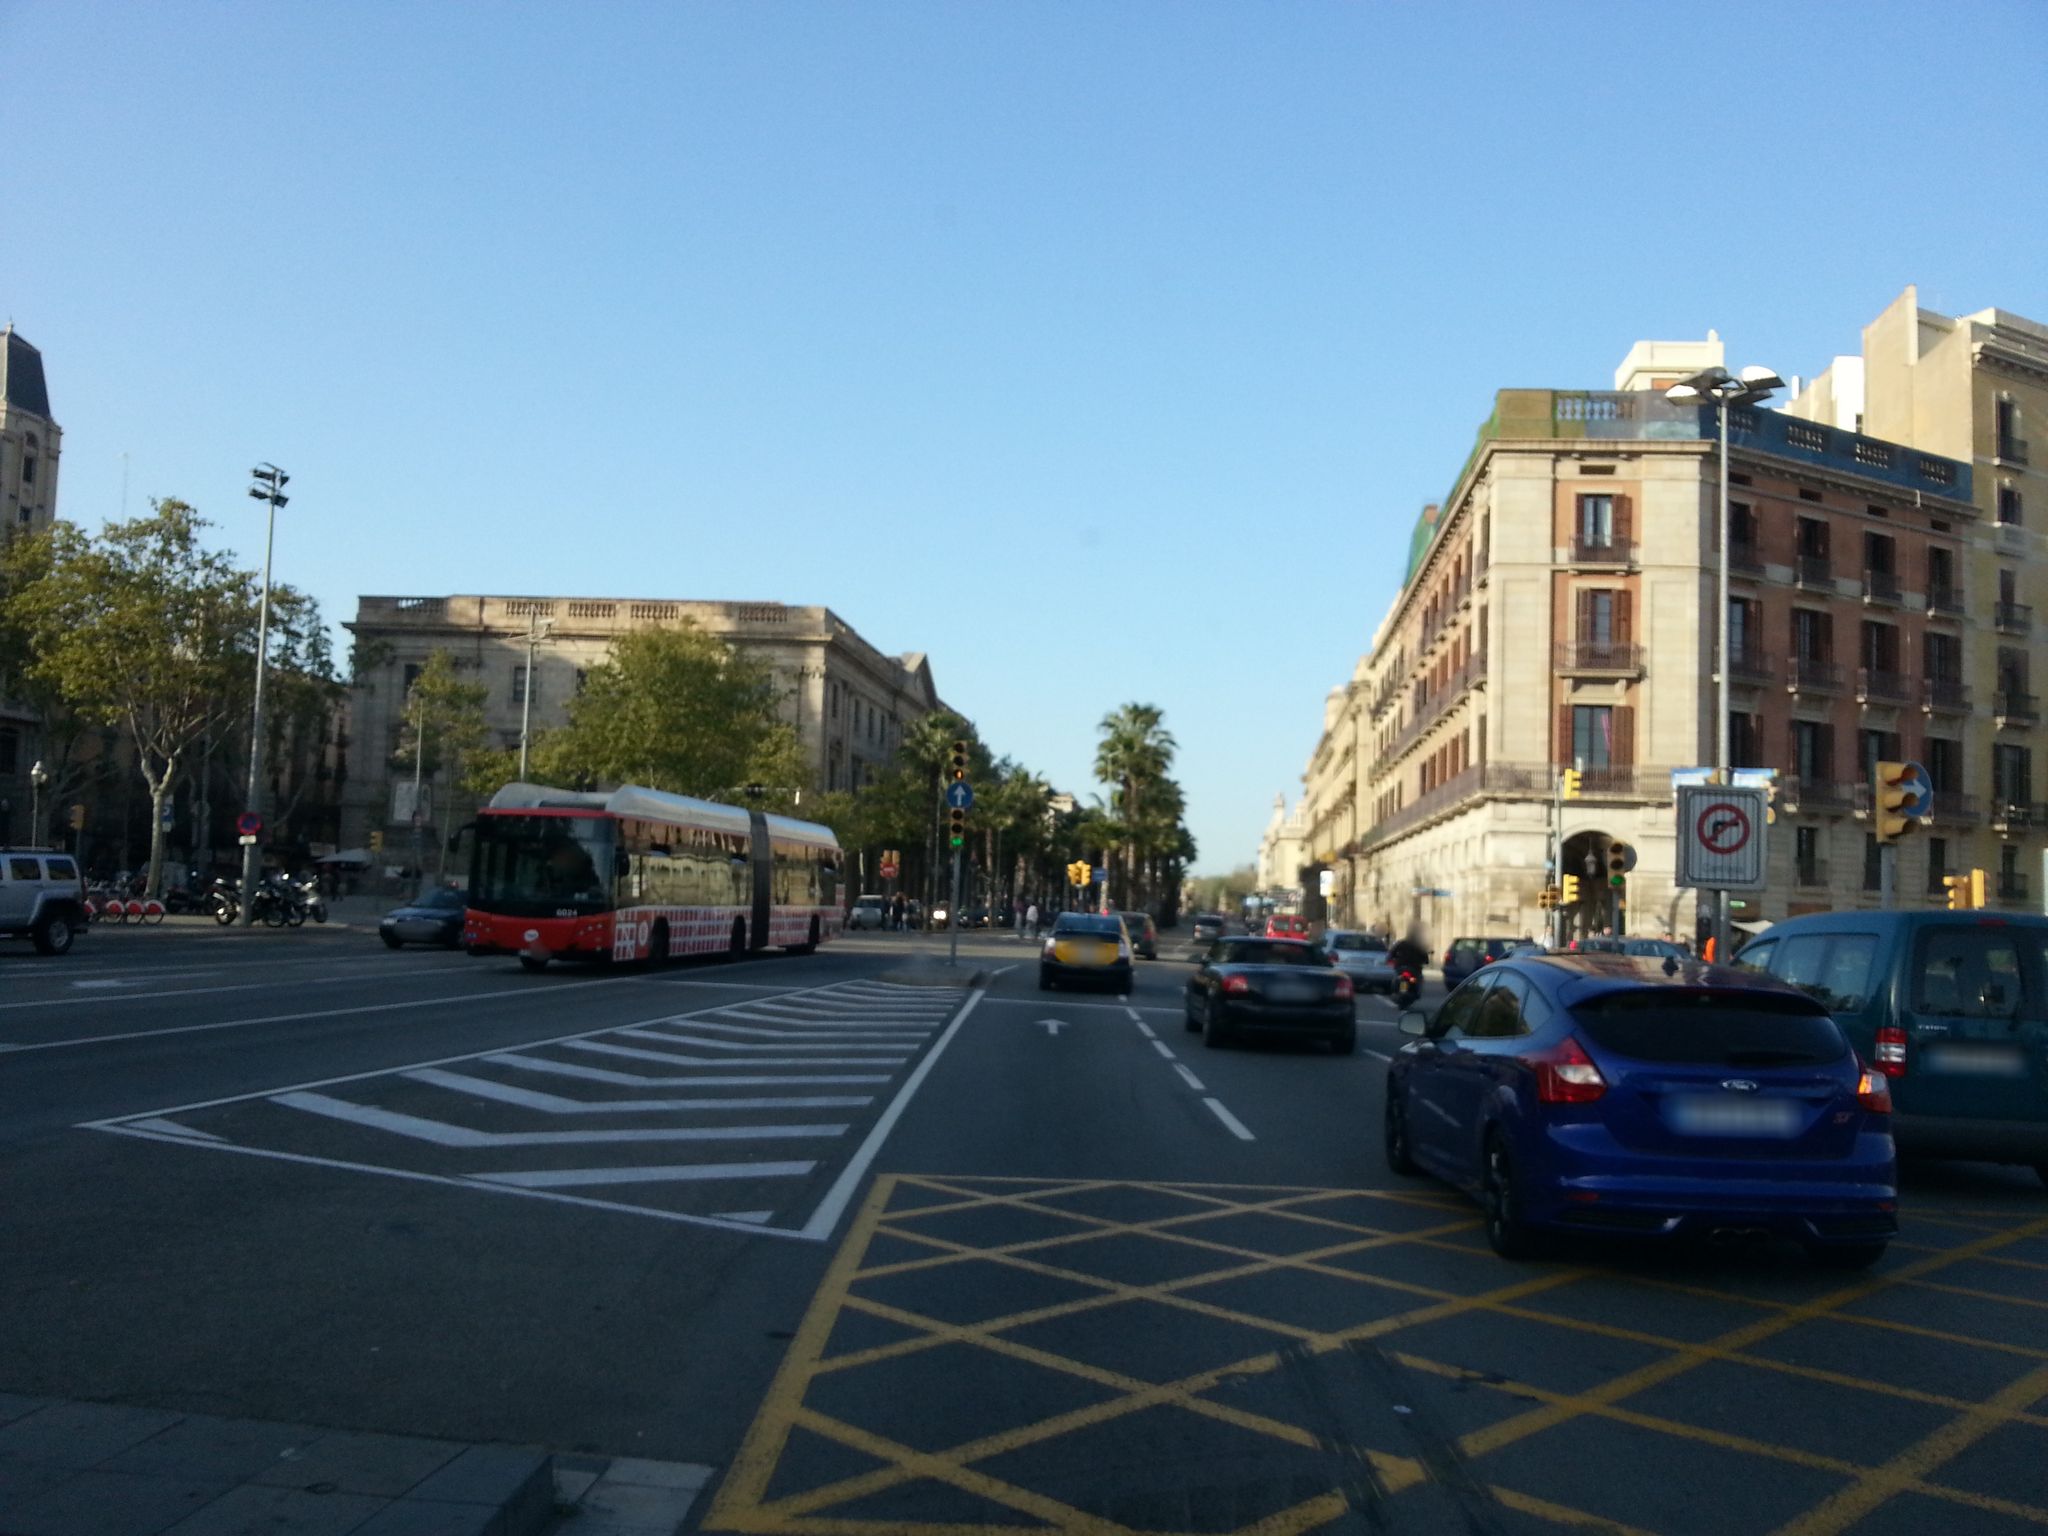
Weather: clear
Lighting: day
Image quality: good
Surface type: driving surface
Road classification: cycleway
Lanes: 2
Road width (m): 2
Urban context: urban centre
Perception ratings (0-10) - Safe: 4.87, Lively: 9.3, Beautiful: 7.4, Boring: 1.69, Depressing: 3.12, Wealthy: 6.93